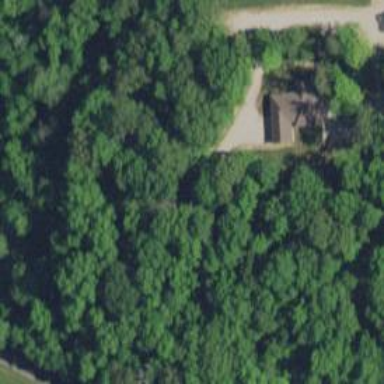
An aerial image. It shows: Driveway.